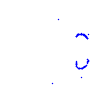
Particle: kaon